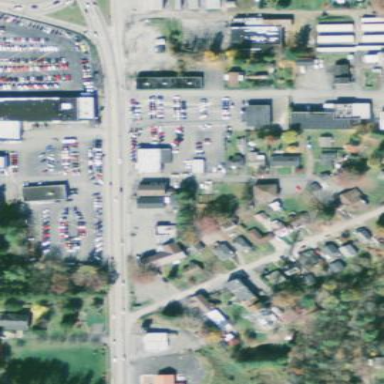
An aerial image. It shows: Commercial area.